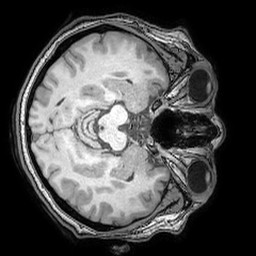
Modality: T1w
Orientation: axial
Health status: ill
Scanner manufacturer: philips
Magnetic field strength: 3 T
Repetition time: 0.007 s
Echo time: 0.0035 s